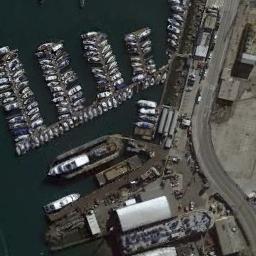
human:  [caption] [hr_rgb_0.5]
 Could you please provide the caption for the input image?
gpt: There are containers on the harbor shore .

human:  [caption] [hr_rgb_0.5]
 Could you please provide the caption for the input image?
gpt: Neatly park some ships on the sea next to the parking lot and road to the harbor .

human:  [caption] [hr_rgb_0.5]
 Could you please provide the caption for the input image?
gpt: Many buildings of different shapes are near the harbor .

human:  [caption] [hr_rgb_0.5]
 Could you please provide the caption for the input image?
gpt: The harbor with lots of neatly docked boats is surrounded by some buildings .

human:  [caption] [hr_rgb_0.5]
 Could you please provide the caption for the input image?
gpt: There are some buildings and roads around the harbor with many ships .